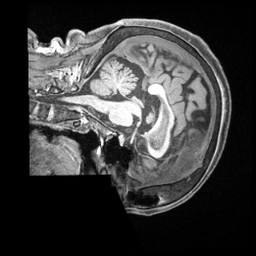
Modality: T1w
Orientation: sagittal
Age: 77
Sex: female
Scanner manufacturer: siemens
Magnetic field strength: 3 T
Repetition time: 2.5 s
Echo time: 0.00222 s